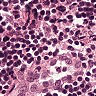
Metastatic tissue present: no